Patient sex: F
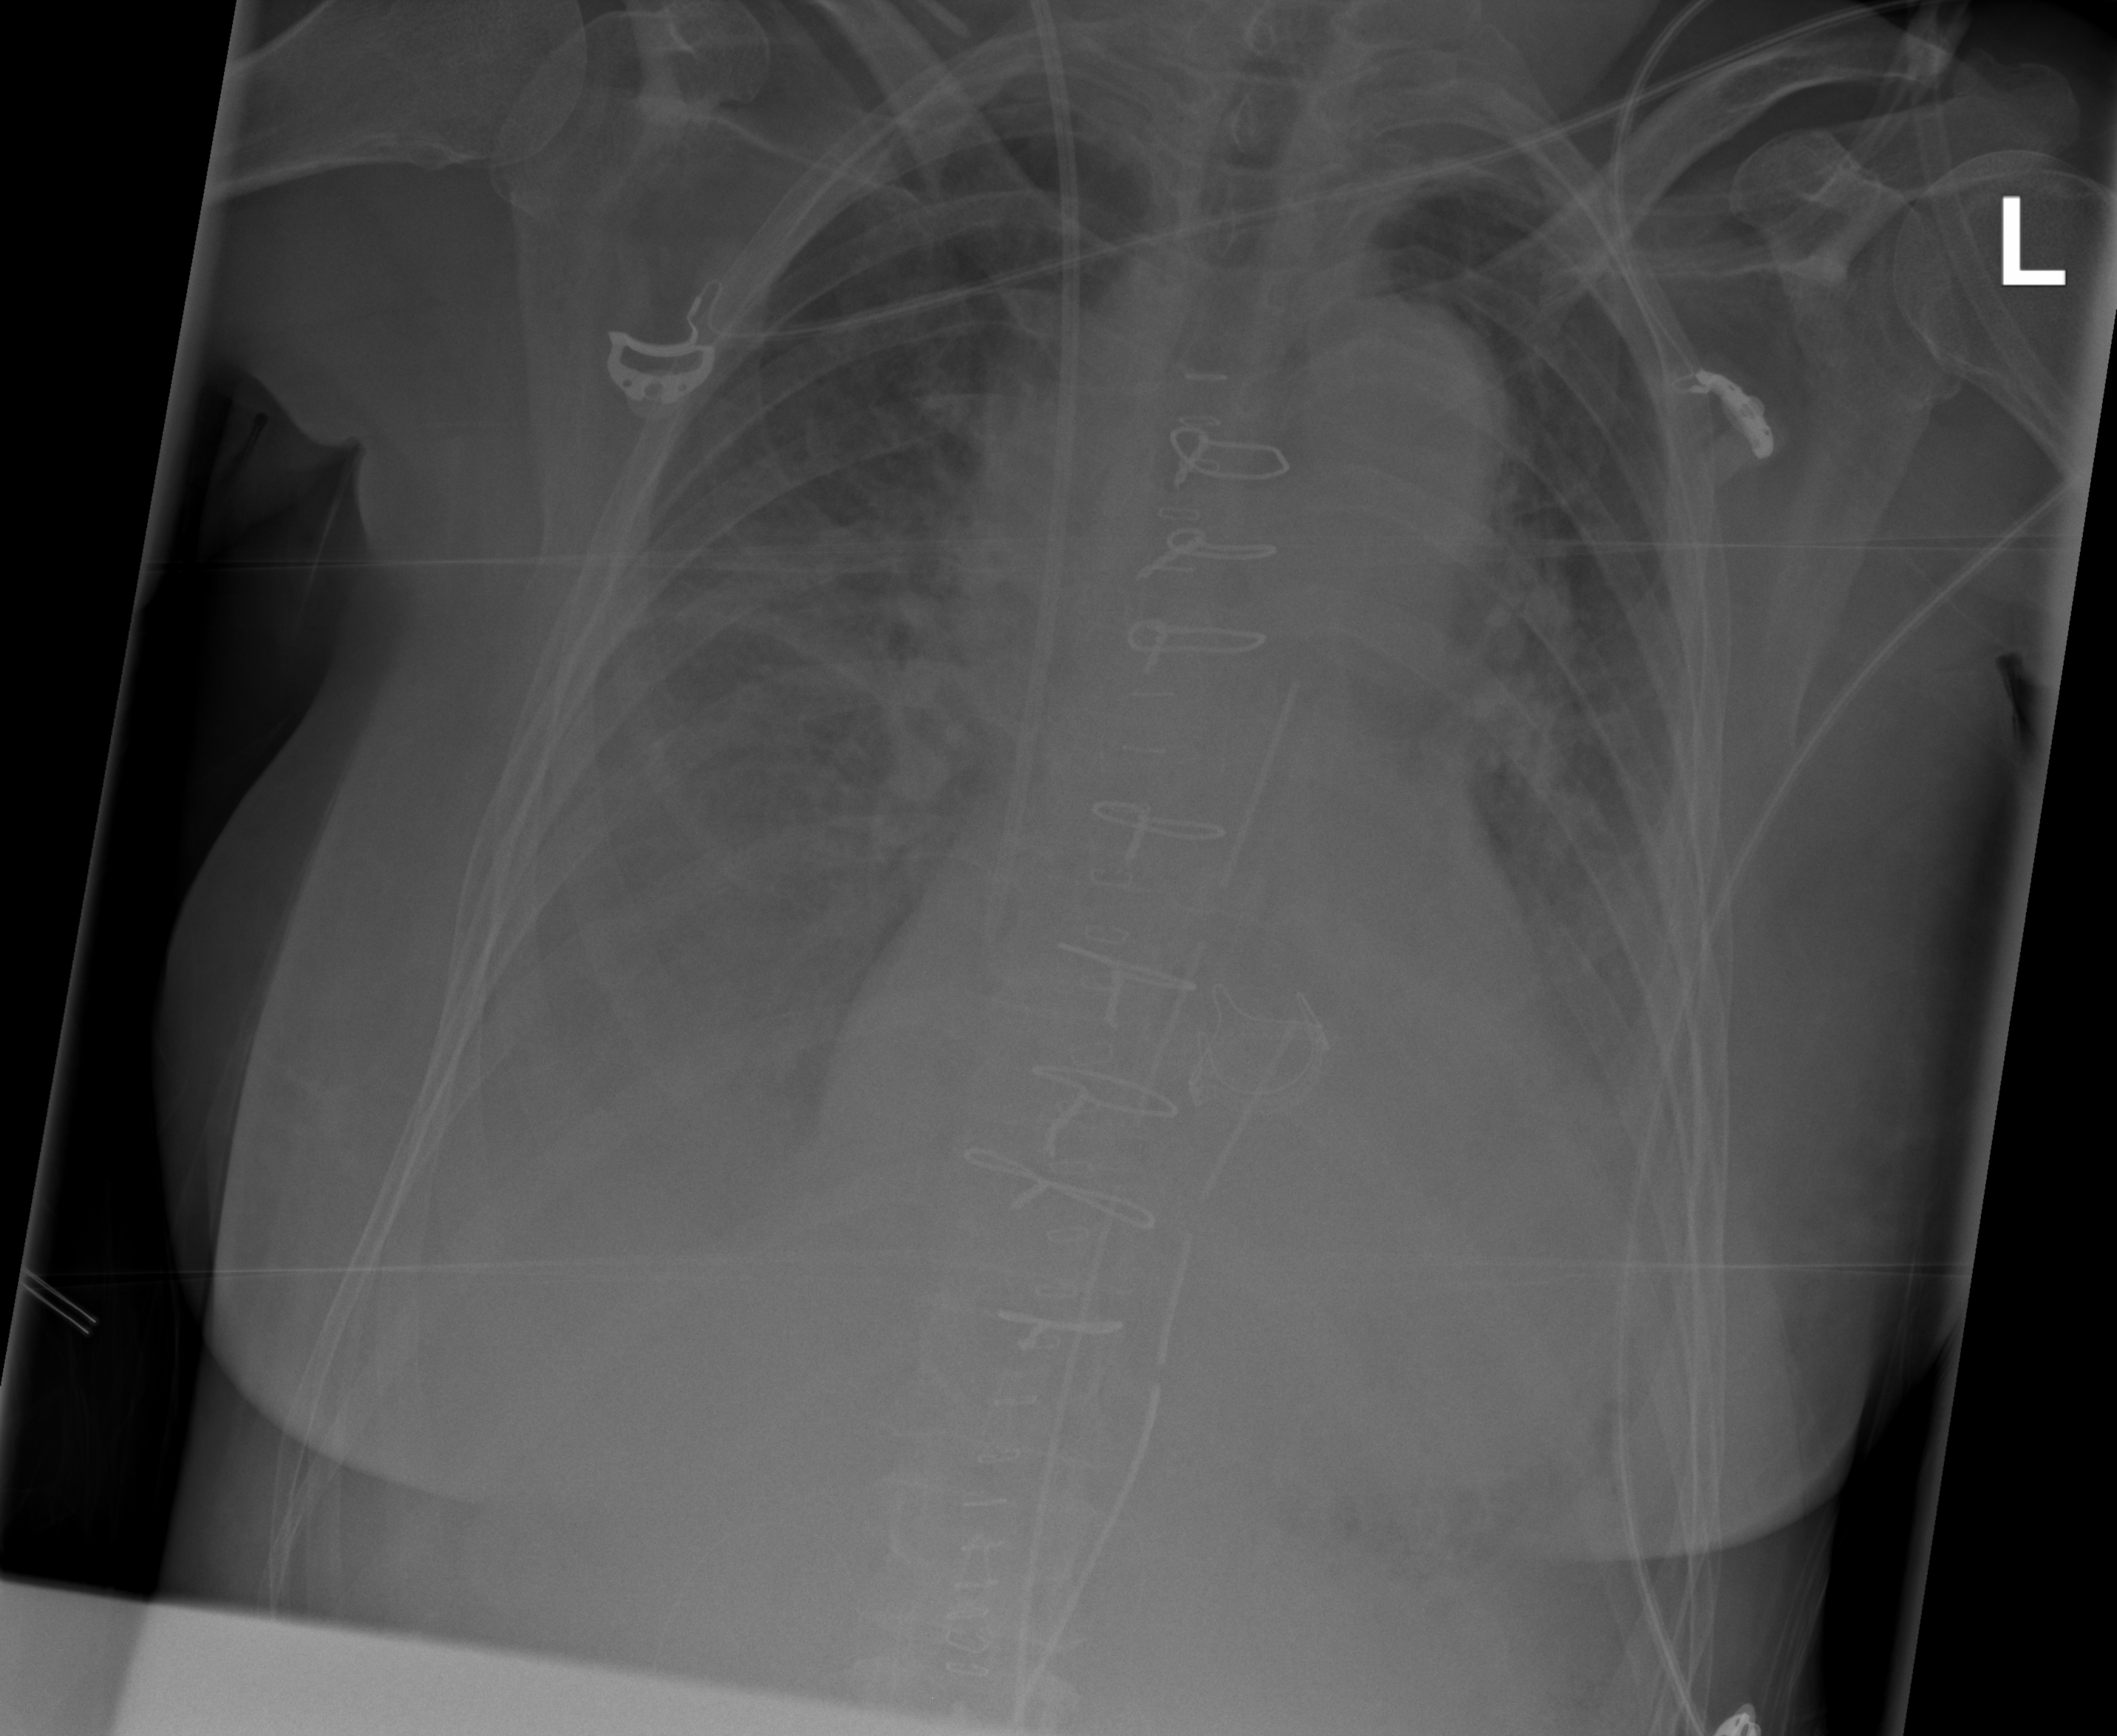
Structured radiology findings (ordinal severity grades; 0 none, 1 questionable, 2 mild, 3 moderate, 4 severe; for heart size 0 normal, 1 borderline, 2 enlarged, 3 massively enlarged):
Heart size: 2
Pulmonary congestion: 2
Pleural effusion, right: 3
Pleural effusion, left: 3
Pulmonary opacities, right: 2
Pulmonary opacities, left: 2
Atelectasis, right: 3
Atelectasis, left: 3